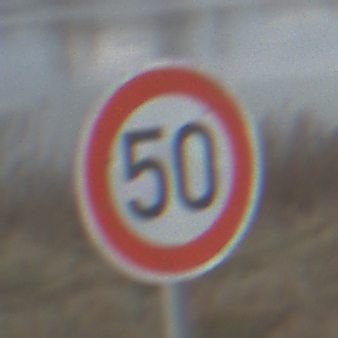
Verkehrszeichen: Geschwindigkeit50
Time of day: SunriseSunset
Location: Outdoor (RoadRail)
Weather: PartlyCloudy
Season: NotSpecified
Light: Natural